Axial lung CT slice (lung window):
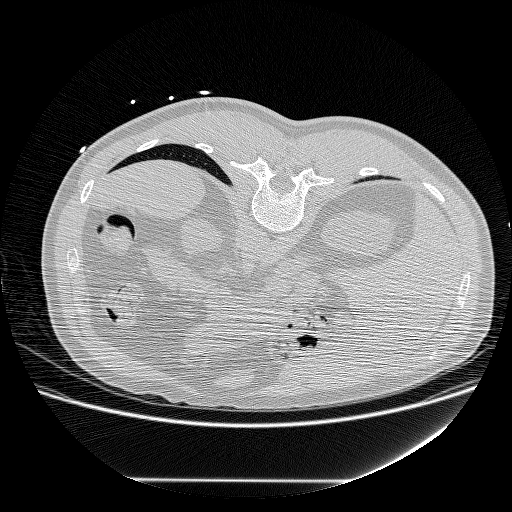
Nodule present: no